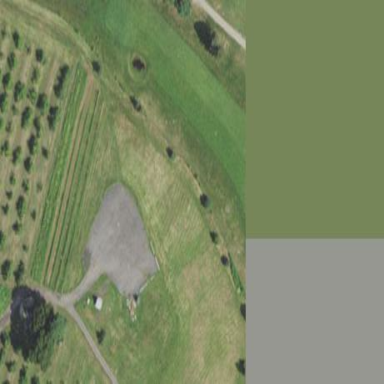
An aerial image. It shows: Grassy area designated as golf fairway.